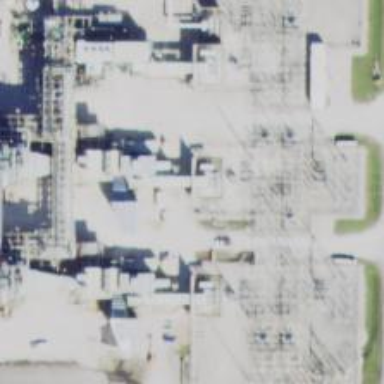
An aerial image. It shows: Gas-powered generator of the combined cycle type.